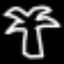
Label: palm tree